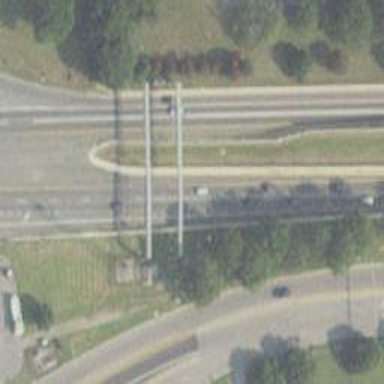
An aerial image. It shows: Toll gantry on the road.